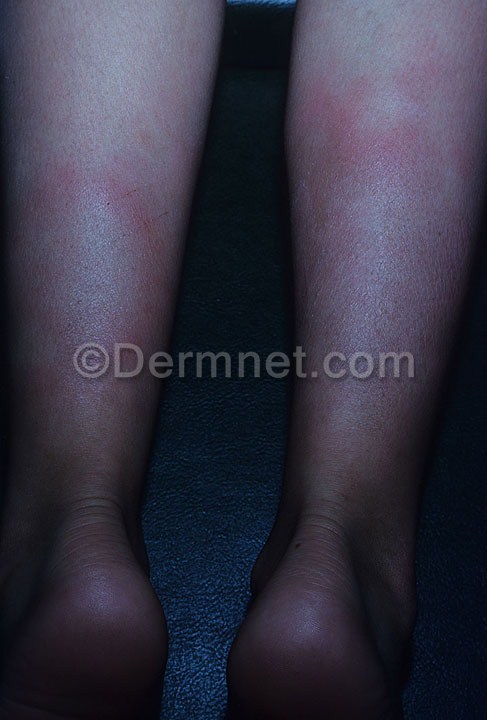
Disease: Vasculitis Photos